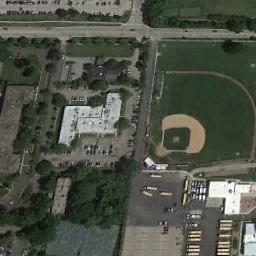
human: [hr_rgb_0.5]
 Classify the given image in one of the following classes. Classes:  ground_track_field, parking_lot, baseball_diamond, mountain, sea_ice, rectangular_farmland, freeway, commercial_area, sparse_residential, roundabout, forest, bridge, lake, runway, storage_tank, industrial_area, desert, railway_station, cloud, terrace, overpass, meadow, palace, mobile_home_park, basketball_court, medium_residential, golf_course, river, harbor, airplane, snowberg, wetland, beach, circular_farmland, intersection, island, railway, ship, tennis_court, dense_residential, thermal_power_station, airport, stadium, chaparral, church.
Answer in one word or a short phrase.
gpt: baseball_diamond